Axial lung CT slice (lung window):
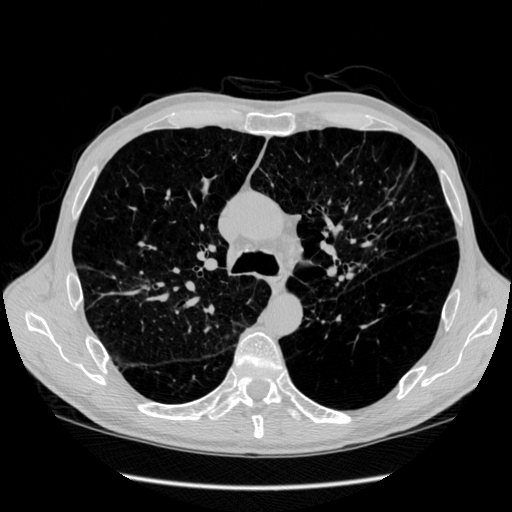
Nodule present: no